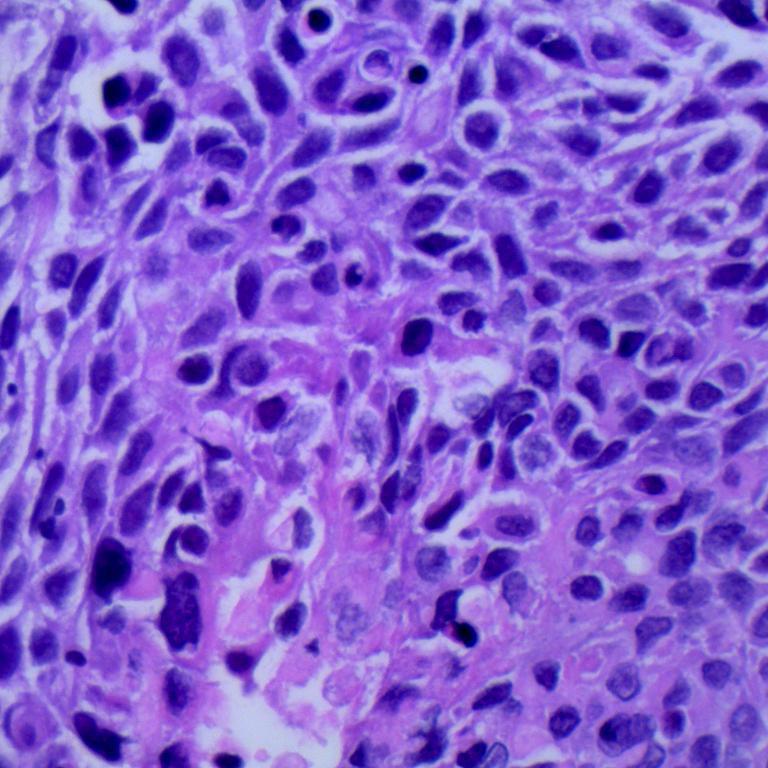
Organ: lung
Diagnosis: squamous carcinomas